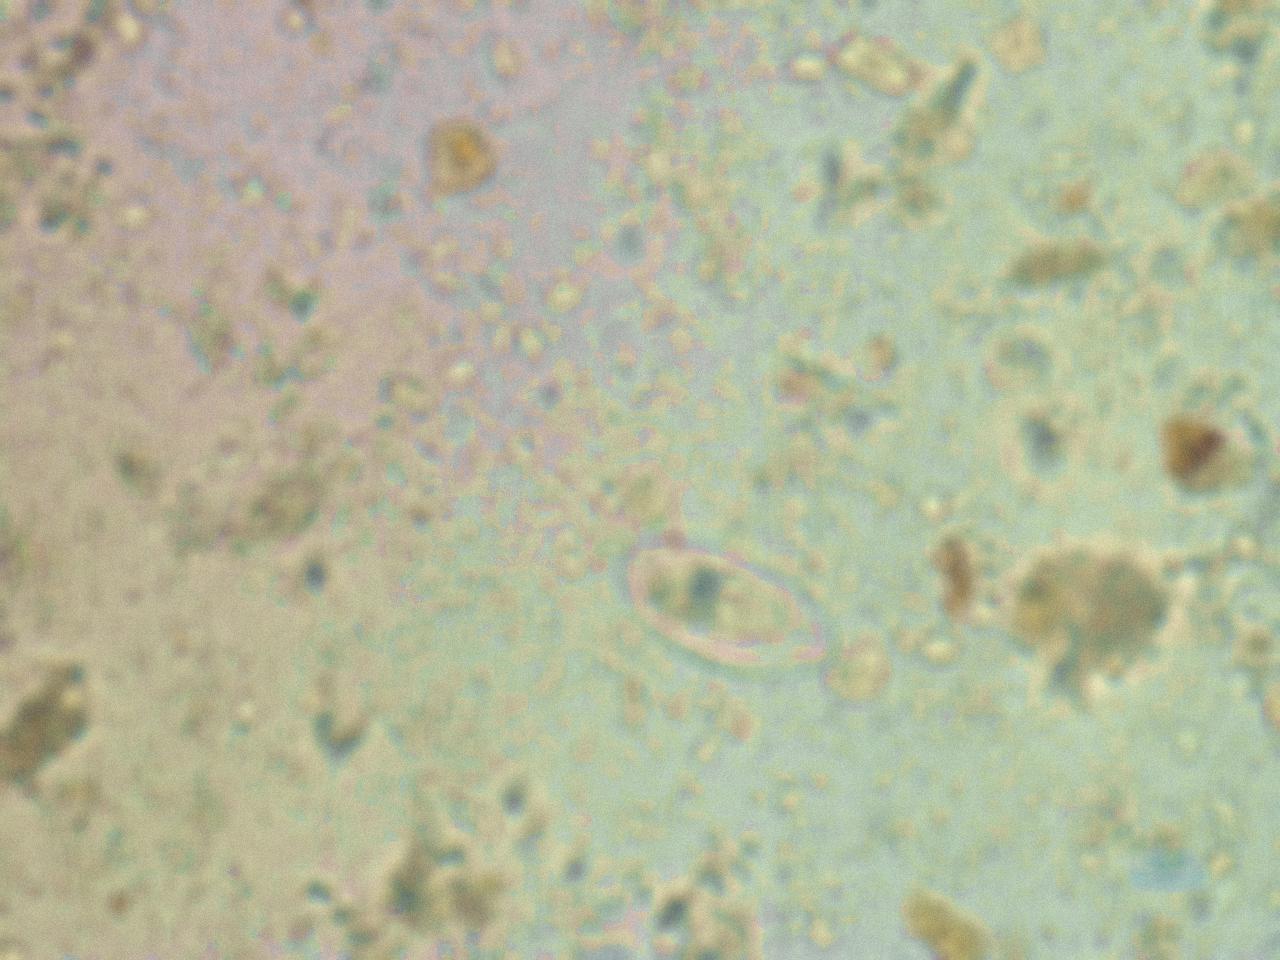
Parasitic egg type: Enterobius vermicularis